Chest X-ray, AP view. Patient: 14 years old, sex F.
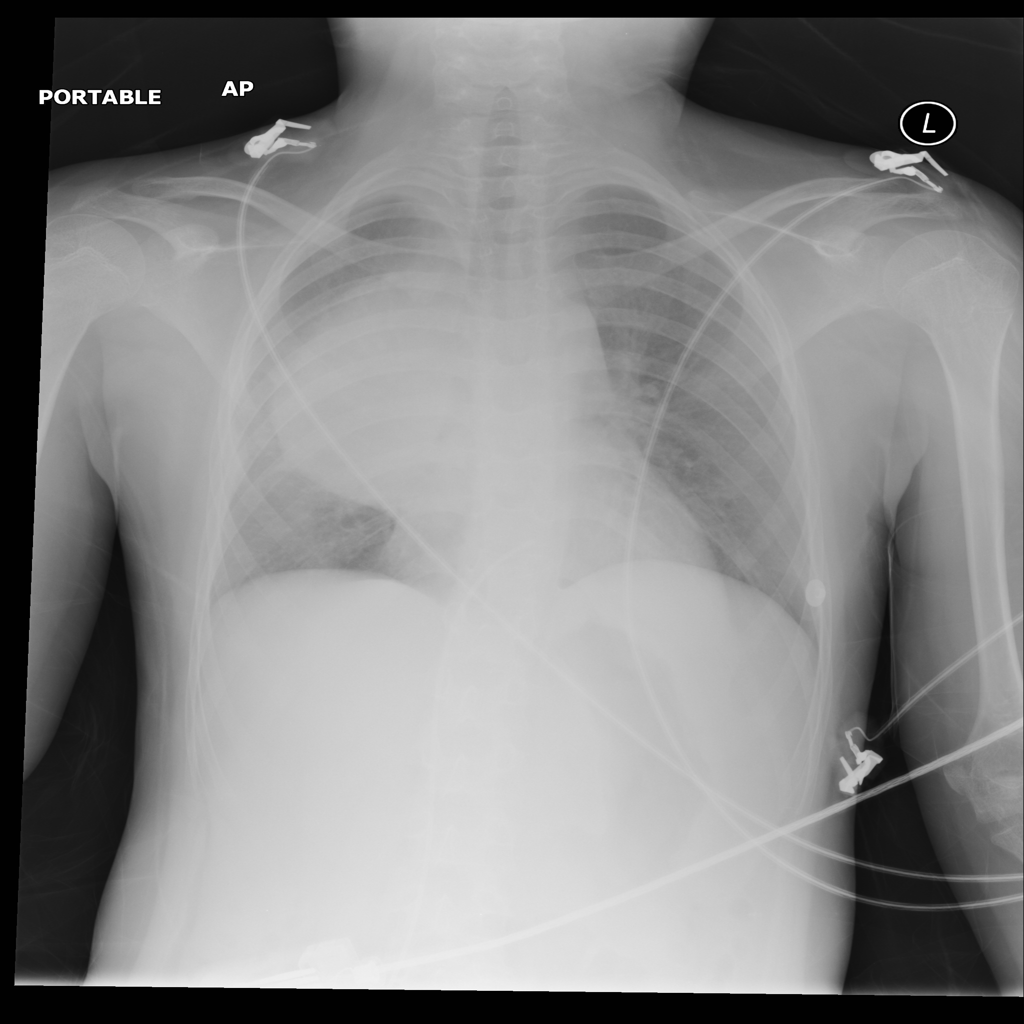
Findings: Mass